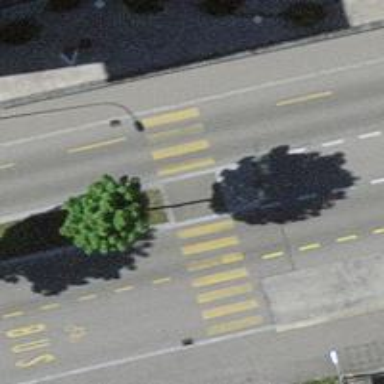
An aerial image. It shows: Uncontrolled zebra crossing with central island.